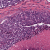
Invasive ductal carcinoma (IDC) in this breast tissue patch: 0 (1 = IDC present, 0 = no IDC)